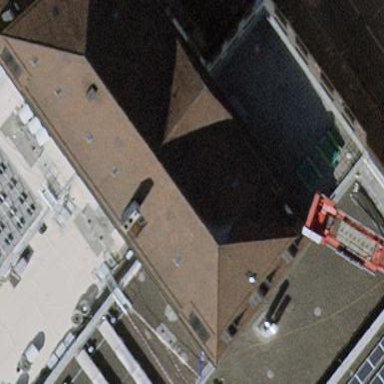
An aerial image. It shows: Commercial building with mansard roof.